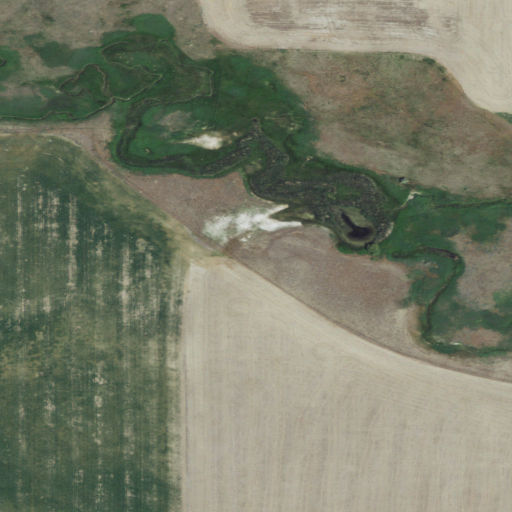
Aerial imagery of valley in Montana named Desert Coulee containing cultivated crops, grassland, herbaceous wetlands, shrub, and woody wetlands